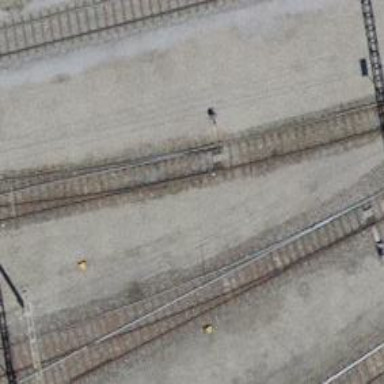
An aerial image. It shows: Railway switch.